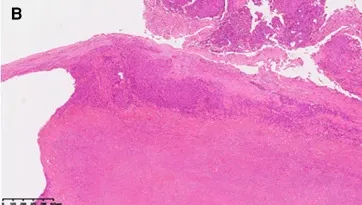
(B) Under medium magnification, epithelioid tumor cells were distributed in patches, with cytoplasm rich in acid. Intracytoplasmic vacuoles were visible in some tumor cells, and obvious interstitial vitreous changes were noted.
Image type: pathology (h&e)